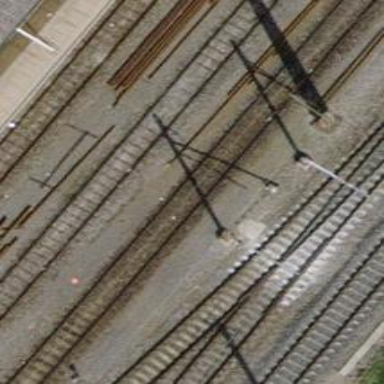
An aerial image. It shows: Rail yard with electrified contact lines for the trains.